Modality: CBCT
Slice 58 of 240
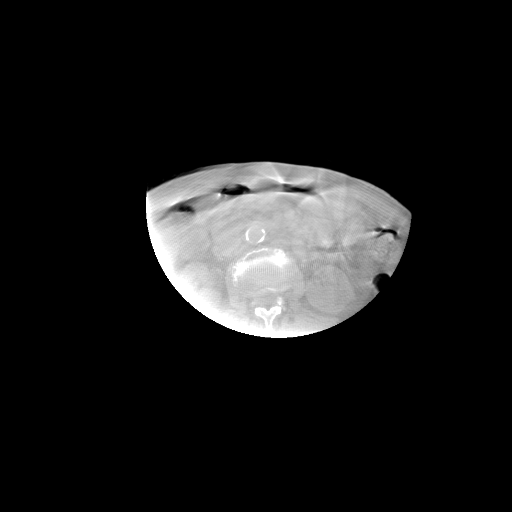